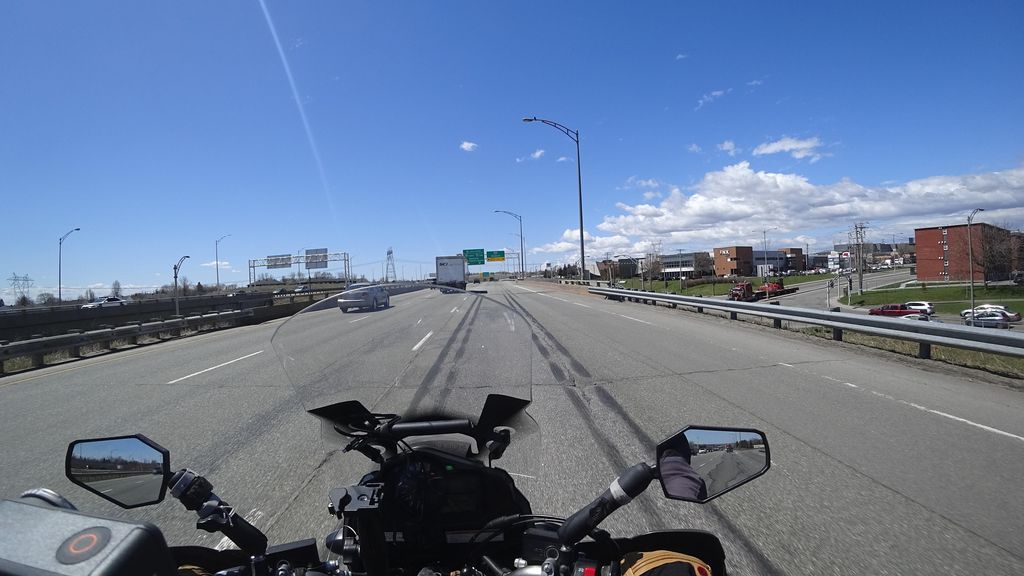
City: quebec_city